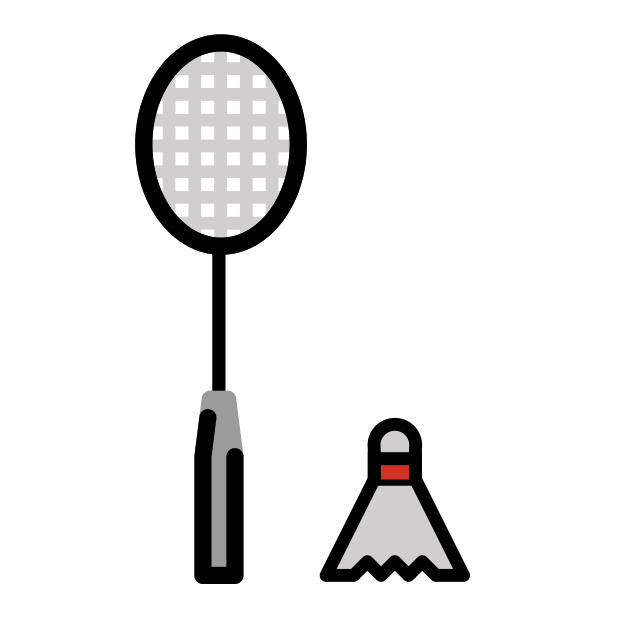
Emoji: 🏸
Name: badminton racquet and shuttlecock
Unicode: 0x1f3f8